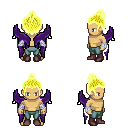
a pixel art fantasy rpg character, male body template, human, tanned skin, purple wings, teal pants, gold short topknot hairstyle, white cloth bandages, maroon shoes, four views (front, back, left, right), 2x2 character sprite sheet, small pixel art, hard edges, no anti-aliasing